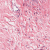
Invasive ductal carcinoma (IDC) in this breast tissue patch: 0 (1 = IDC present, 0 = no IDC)